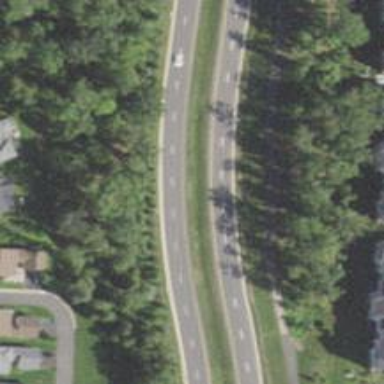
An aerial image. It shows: Asphalt road classified as primary highway.